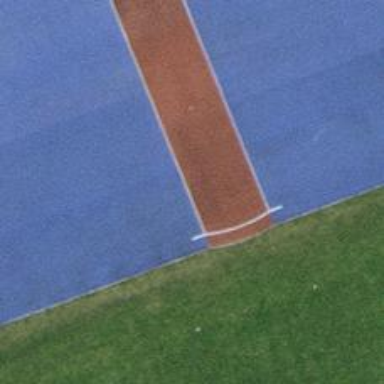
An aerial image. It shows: Tartan track for javelin throw in leisure land area.